Field crop: maize
Growth stage: 2
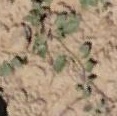
Species: convolvulus